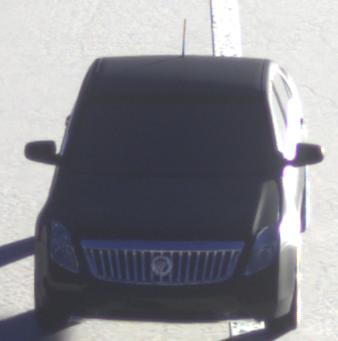
Make: Mercury
Model: Milan
Detailed model: -
Model produced from: 2009
Model produced until: 2010
Doors: 4
Color: black
Road condition: dry road
Daytime: sunrise or sunset
Contrast: high contrast